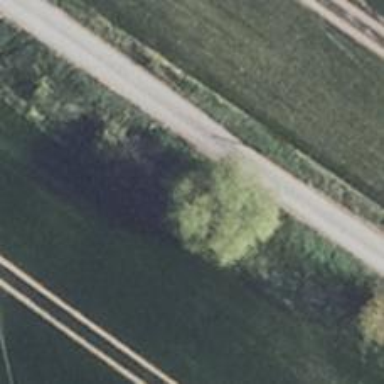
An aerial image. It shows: Deciduous broadleaved tree.